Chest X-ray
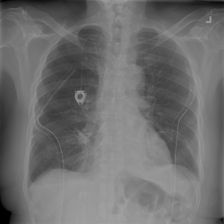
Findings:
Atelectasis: negative
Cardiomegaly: negative
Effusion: negative
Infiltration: negative
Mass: negative
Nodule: negative
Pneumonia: negative
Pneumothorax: negative
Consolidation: negative
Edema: negative
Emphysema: negative
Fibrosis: negative
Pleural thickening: negative
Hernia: negative